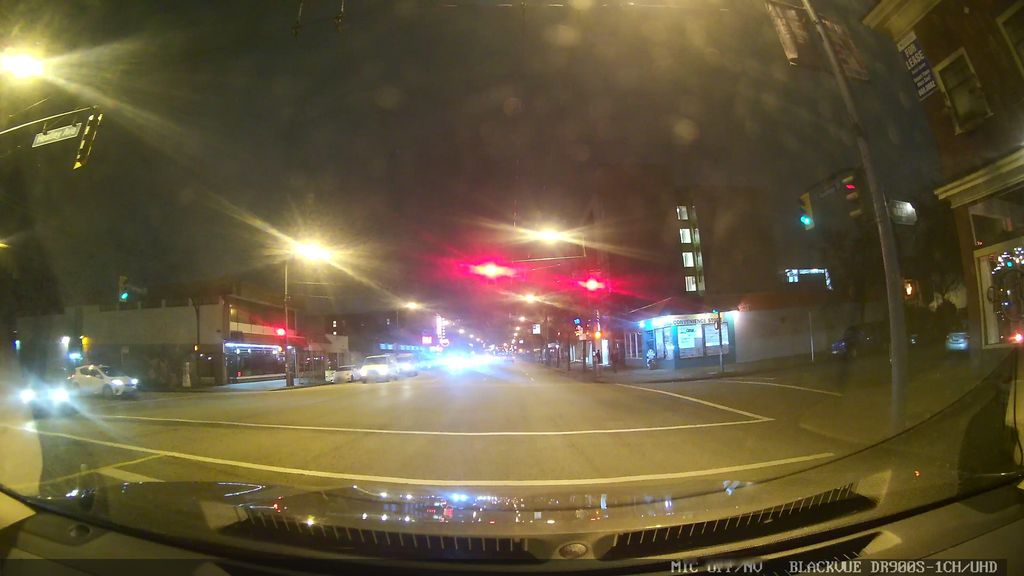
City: vancouver